Interaction volume radius: 5 \u00c5
Interaction volume height: 10 \u00c5
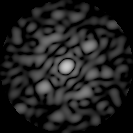
Disorder parameter: 0.6358